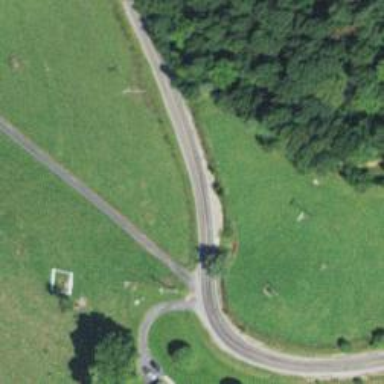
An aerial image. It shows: Driveway leading to service road.